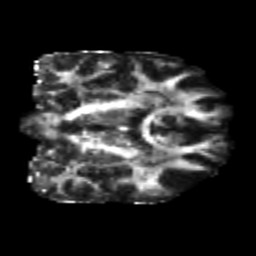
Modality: FA
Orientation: coronal
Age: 25
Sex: male
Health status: healthy
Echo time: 0.074 s